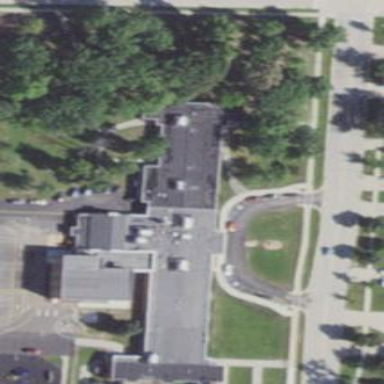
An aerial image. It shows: School building.